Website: walmart
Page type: gifting
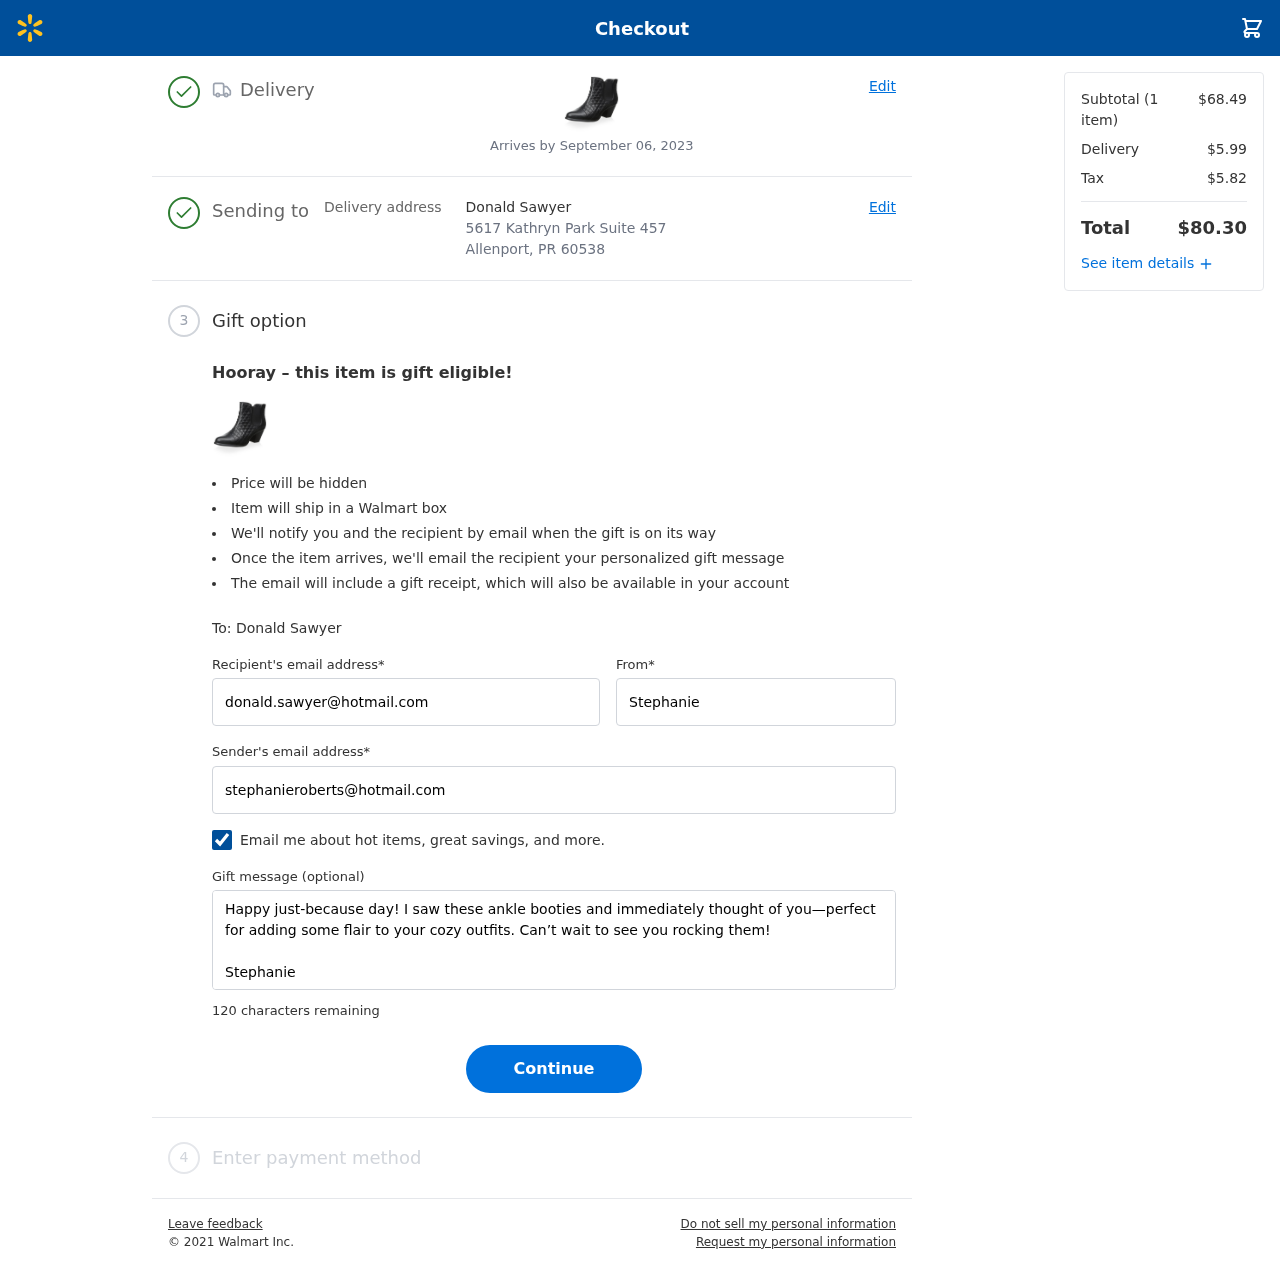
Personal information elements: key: PII_CITY_STATE_ZIP
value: Allenport, PR 60538
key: PII_EMAIL
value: stephanieroberts@hotmail.com
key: PII_FIRSTNAME
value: Stephanie
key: PII_GIFT_EMAIL
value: donald.sawyer@hotmail.com
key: PII_GIFT_FULLNAME
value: Donald Sawyer
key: PII_GIFT_MESSAGE
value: Happy just-because day! I saw these ankle booties and immediately thought of you—perfect for adding some flair to your cozy outfits. Can’t wait to see you rocking them!

Stephanie
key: PII_STREET
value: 5617 Kathryn Park Suite 457
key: PII_GIFT_FIRSTNAME
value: Donald
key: PII_GIFT_LASTNAME
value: Sawyer
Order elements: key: ORDER_DELIVERY_DATE
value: Arrives by September 06, 2023
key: ORDER_NUM_ITEMS
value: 1
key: ORDER_SUBTOTAL
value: $68.49
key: ORDER_SHIPPING_COST
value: $5.99
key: ORDER_TAX
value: $5.82
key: ORDER_TOTAL
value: $80.30